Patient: sex M, age 69
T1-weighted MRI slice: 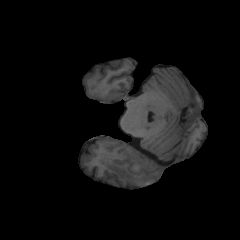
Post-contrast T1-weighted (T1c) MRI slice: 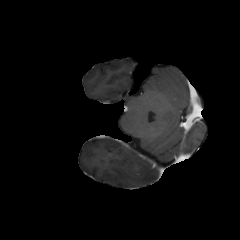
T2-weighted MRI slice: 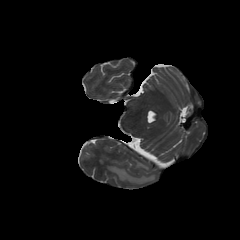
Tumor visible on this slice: yes
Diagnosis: Glioblastoma, IDH-wildtype
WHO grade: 4